Interaction volume radius: 5 \u00c5
Interaction volume height: 10 \u00c5
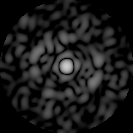
Disorder parameter: 0.7684